Question: I think an image best describes this: JS FIDDLE HERE: <URL>

What I want to do, is for those lines to actually touch. Each one is a span with a number in. within a td. Note: some Tds contain multiple spans, for example, 218 and 222. (you can see tr with faint blue lines.)
As you can see it does touch at one point, as this is the biggest element in the column (including header). But this is rarely the case. How would I stretch it to touch in ALL Cases.
You can suggest using someting other than span, but please note that I do need more than one thing in a td, and hence cant be applied to the td.
The CSS that governs most of this so far:
'''
table.Timetable td , table.Timetable th
{
border-spacing: 0px;
padding: 0px;
}
.bookingStart, .bookingMiddle, .bookingEnd
{
background-color: white;
color: Black;
border-top: 2px solid black;
border-bottom: 2px solid black;
}
.bookingStart
{
border-left: 2px solid black;
}
.bookingEnd
{
border-right: 2px solid black;
}
'''
Oh and preferabblly Id like to be able to pad the cells again, as the th clearly have been merged together.
JSfiddle of it here: <URL>
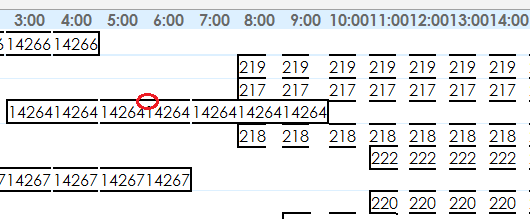
Answer: spans have to be floated in order to be affected by width, so you could do something like:
'''
td span{float:left; width:100%; min-width:100%;}
'''
or more accurately if I am understanding your css properly:
'''
.bookingStart, .bookingMiddle, .bookingEnd
{
background-color: white;
color: Black;
border-top: 2px solid black;
border-bottom: 2px solid black;
float:left;
width:100%;
min-width:100%; /*some browsers like this better*/
}
'''